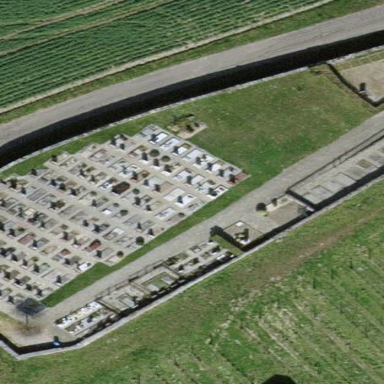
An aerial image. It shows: Cemetery.